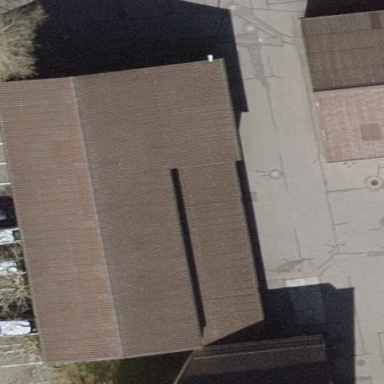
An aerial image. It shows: Farm auxiliary building with gabled roof.